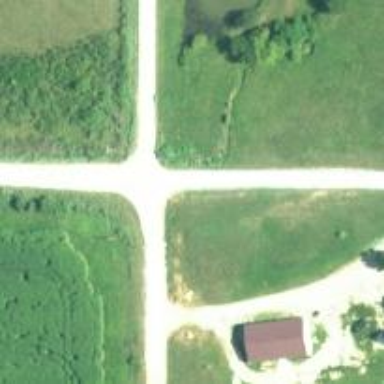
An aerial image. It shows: Unclassified road.